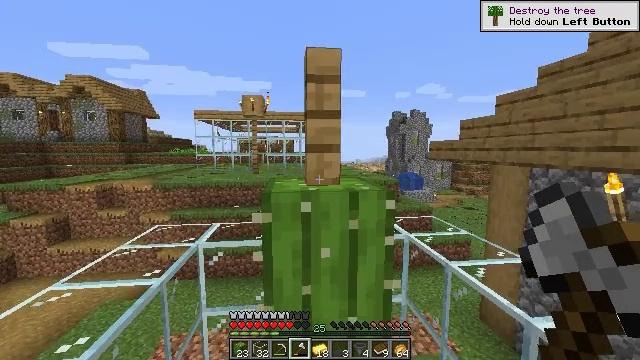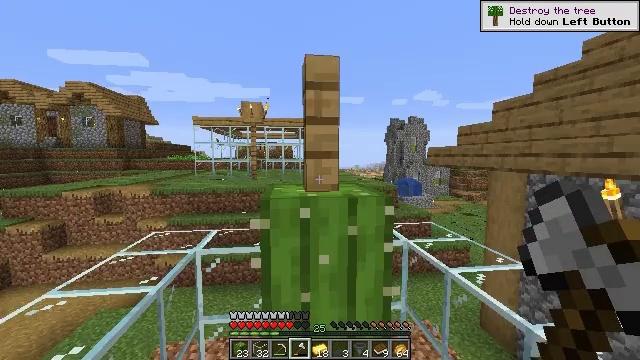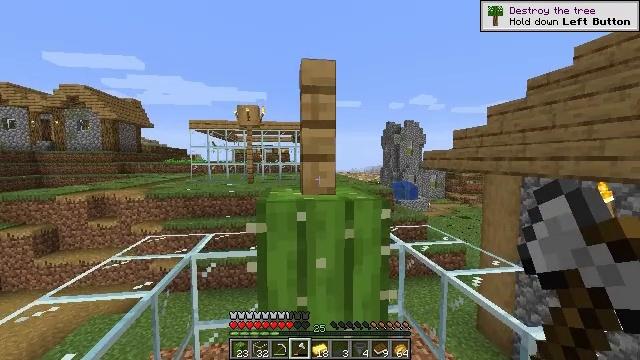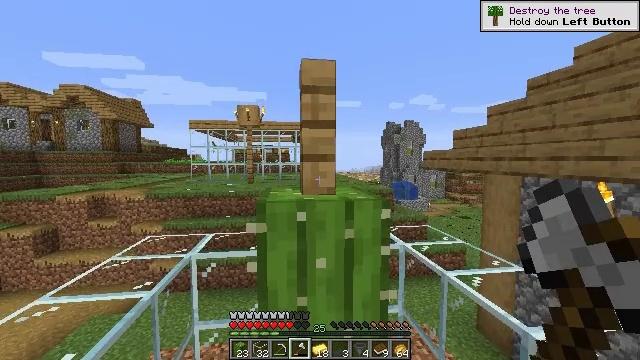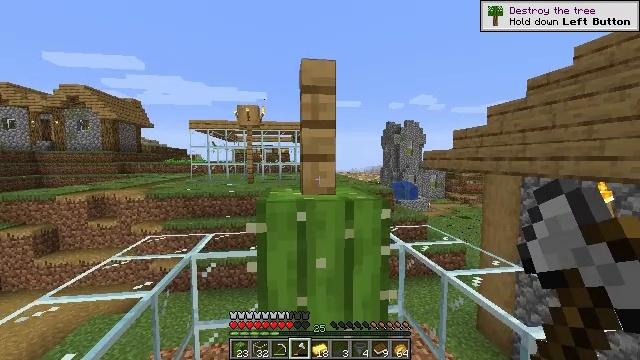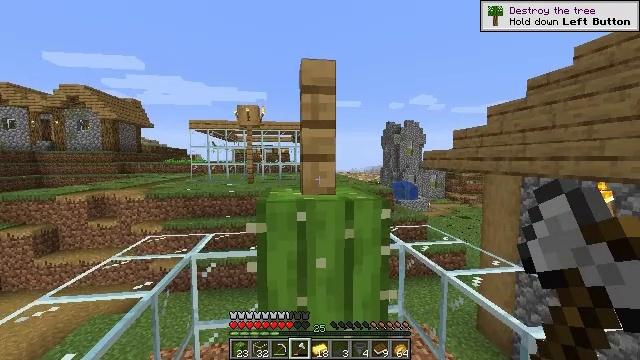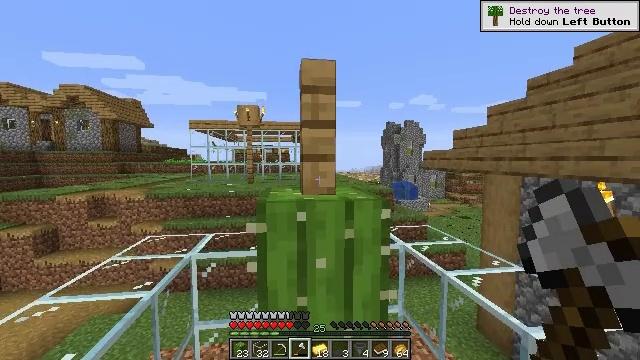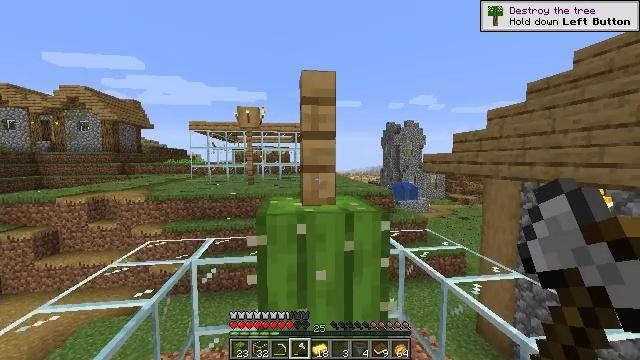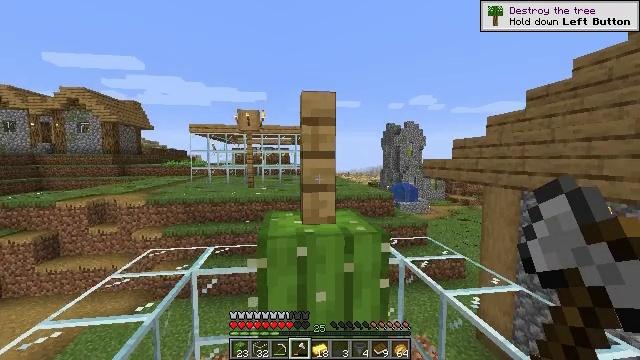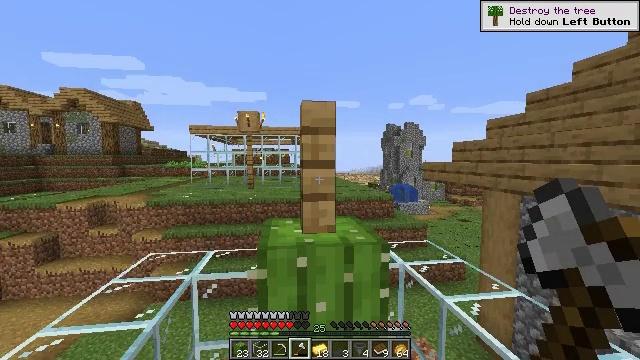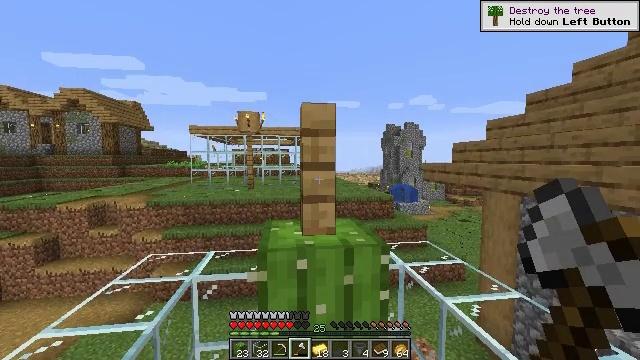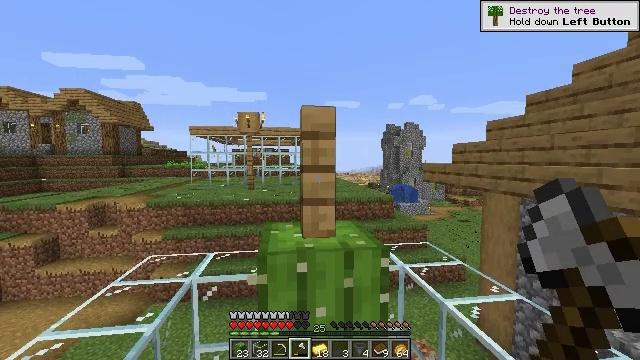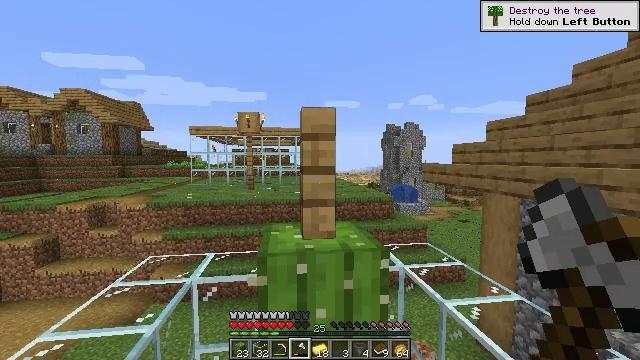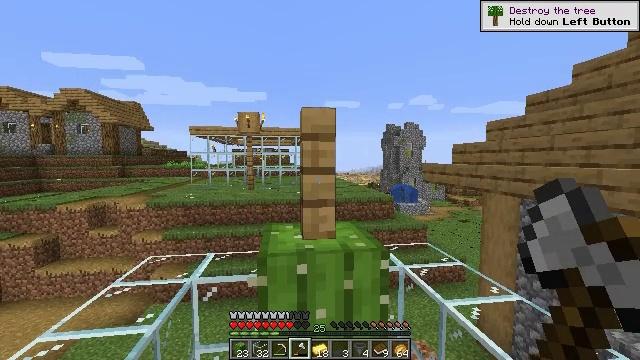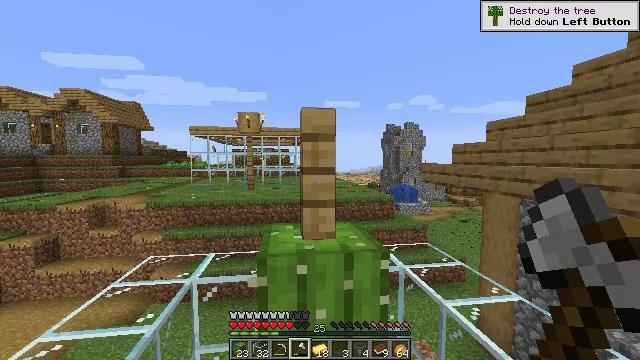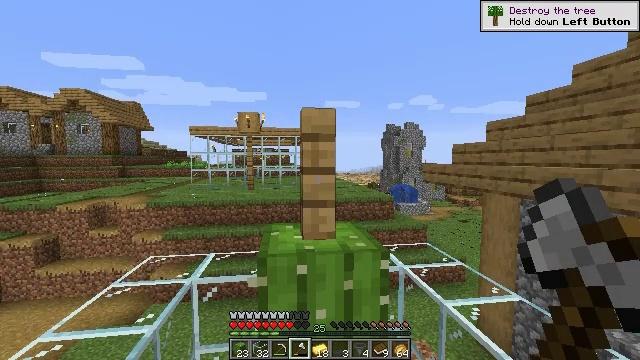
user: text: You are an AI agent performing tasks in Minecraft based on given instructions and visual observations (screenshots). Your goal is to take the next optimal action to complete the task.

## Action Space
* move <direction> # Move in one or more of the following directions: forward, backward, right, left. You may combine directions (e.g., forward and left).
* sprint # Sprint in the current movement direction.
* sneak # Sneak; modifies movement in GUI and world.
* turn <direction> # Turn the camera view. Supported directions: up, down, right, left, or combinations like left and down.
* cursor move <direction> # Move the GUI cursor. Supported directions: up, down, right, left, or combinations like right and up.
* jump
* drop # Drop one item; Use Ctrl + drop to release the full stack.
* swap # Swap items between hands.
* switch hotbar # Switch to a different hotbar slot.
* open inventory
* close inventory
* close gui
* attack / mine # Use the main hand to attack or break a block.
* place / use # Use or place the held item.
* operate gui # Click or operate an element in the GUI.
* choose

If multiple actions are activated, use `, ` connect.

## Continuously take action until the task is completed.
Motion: motion action
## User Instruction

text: Gather cactus by attacking it.
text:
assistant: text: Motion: sneak, turn up
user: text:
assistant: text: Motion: sneak
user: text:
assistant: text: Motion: sneak
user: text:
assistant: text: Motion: sneak
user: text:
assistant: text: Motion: sneak
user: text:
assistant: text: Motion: no_op
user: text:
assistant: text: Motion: no_op
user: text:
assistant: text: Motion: no_op
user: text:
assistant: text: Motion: no_op
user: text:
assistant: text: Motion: no_op
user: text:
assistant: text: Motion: no_op
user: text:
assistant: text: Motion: no_op
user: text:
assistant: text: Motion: no_op
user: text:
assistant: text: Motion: no_op
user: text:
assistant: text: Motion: no_op
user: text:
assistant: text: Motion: no_op
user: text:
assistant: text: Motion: no_op
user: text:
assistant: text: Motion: no_op
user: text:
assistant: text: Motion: no_op
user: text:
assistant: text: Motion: no_op
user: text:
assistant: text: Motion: no_op
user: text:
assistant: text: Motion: no_op
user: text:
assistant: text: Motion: no_op
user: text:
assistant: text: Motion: no_op
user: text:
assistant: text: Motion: no_op
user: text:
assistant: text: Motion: no_op
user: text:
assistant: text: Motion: no_op
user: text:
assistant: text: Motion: no_op
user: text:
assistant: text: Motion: no_op
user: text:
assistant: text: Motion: no_op